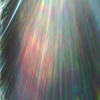
Label: sunburn